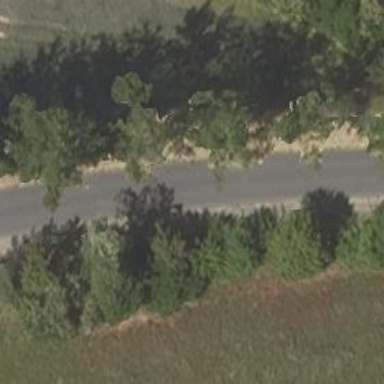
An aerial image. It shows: Row of deciduous broadleaved trees.